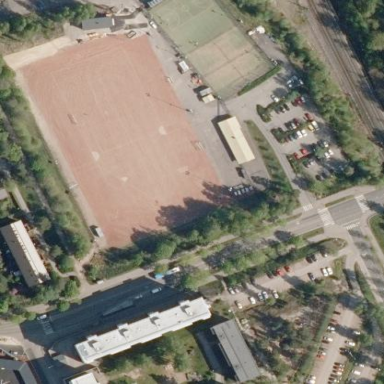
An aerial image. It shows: Sports center on leisure land.